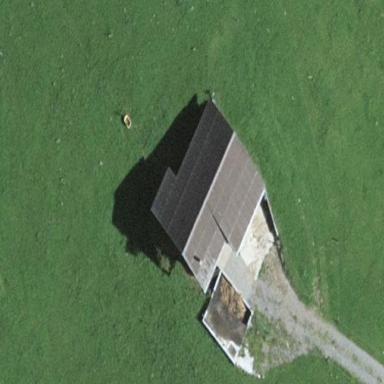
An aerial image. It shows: Rural barn.